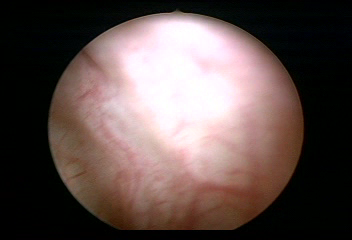
Modality: WLC
Class: Normal mucosa
Bladder cancer association: No